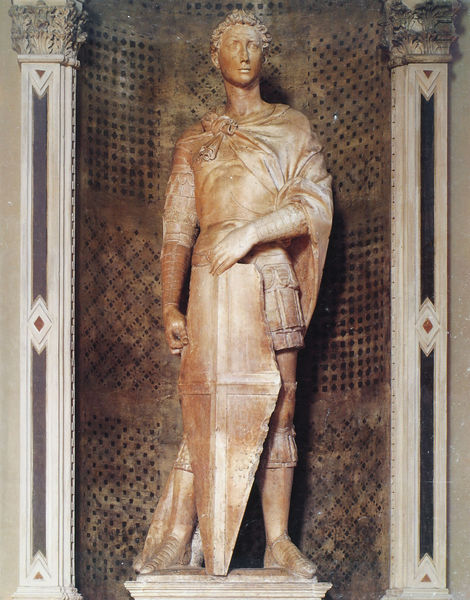
Titel: Hl. Georg
Künstler: Donatello
Institution: Florenz, Bargello
Schlagwörter: hand, mann, umhang, dreieck, gelb, braun, marmor, mund, nase, pfeiler, stirn, säule, säulen, blick, tuch, beige, muster, rock, augen, gesicht, knoten, sockel, stein, hals, kirche, figur, gewand, gold, kinn, locken, rund, skulptur, statue, aufrecht, gerade, sandalen, bronze, podest, nische, schild, gewölbe, knabe, lorbeerkranz, rüstung, rom, halbrund, römer, raute, harnisch, jüngling, krieger, feldherr, stele, brustharnisch, us, cezar, lederrock